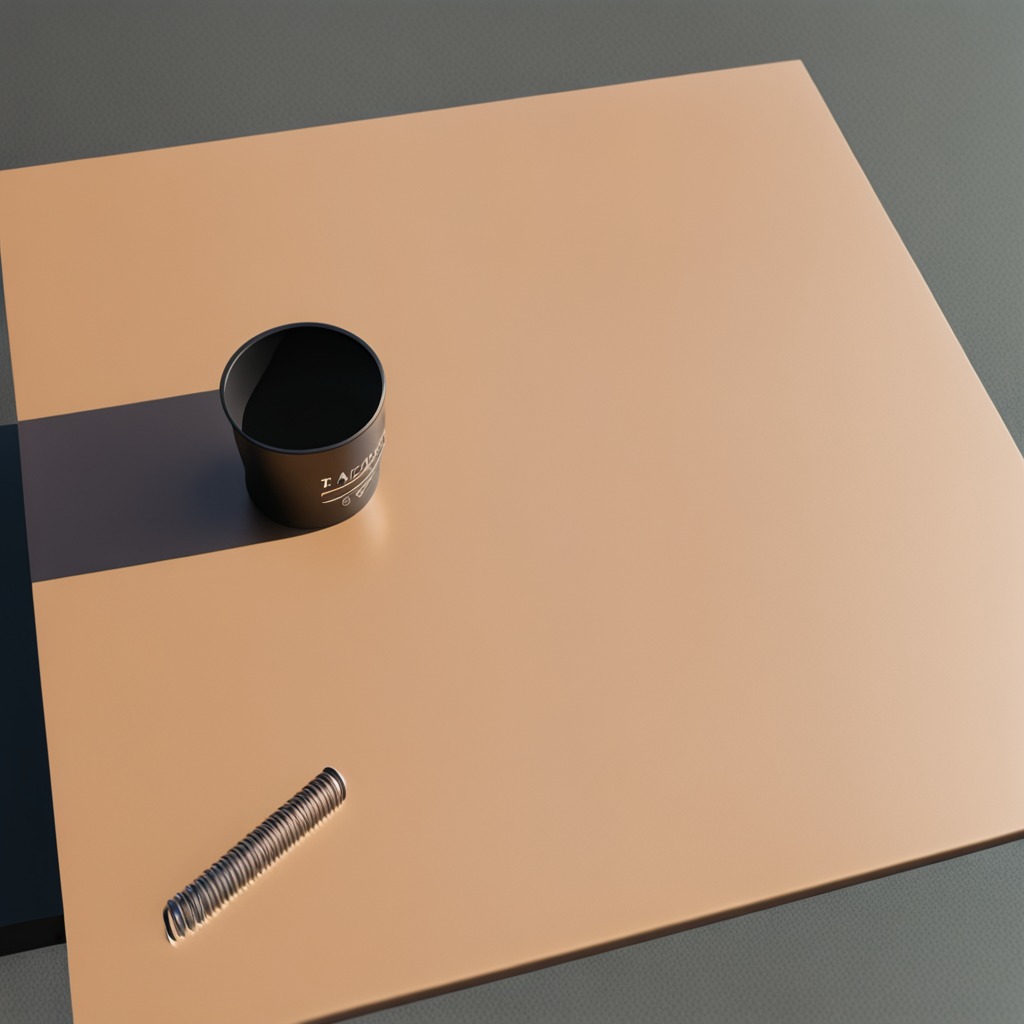
A coiled metal spring is lying on the textured surface of the utility table.